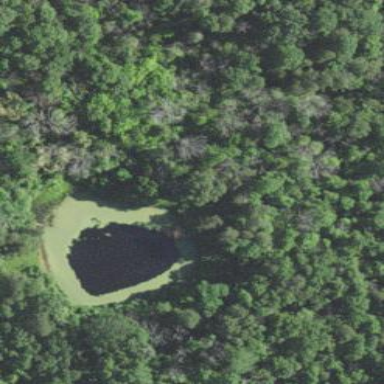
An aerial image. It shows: Reservoir of natural water.